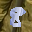
Label: 8